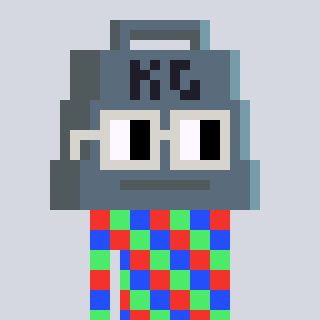
a pixel art character with square light gray glasses, a weight-shaped head and a darkbrown-colored body on a cool background